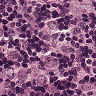
Metastatic tissue present: yes